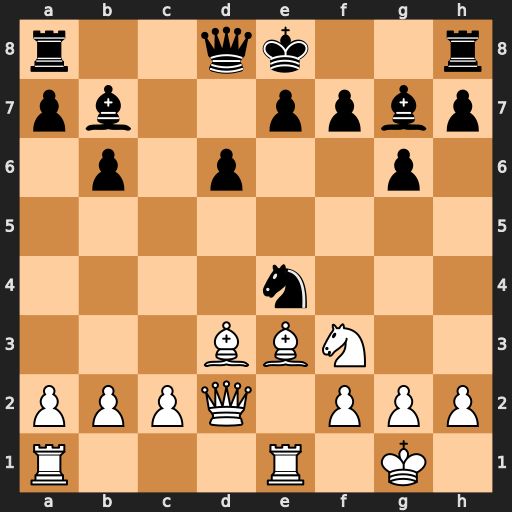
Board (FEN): r2qk2r/pb2ppbp/1p1p2p1/8/4n3/3BBN2/PPPQ1PPP/R3R1K1
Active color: w
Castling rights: kq
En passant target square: -
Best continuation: Bxe4 Bxe4 Bd4 e5 Rxe4